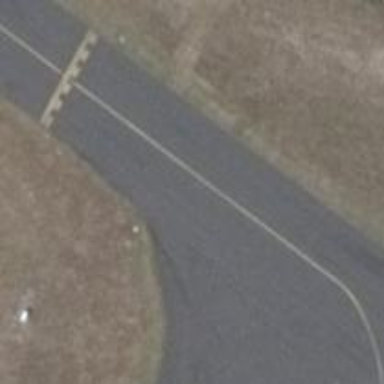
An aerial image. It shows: Taxiway edge illuminated for aviation.